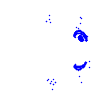
Particle: electron